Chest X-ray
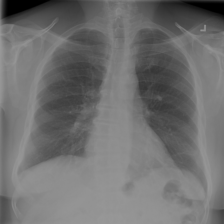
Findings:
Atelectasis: negative
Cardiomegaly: negative
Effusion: negative
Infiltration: negative
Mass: negative
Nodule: negative
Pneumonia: negative
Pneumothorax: negative
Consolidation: negative
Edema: negative
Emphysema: negative
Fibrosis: negative
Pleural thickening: negative
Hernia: negative